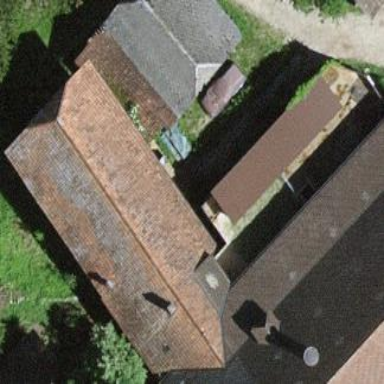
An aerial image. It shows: Shed.